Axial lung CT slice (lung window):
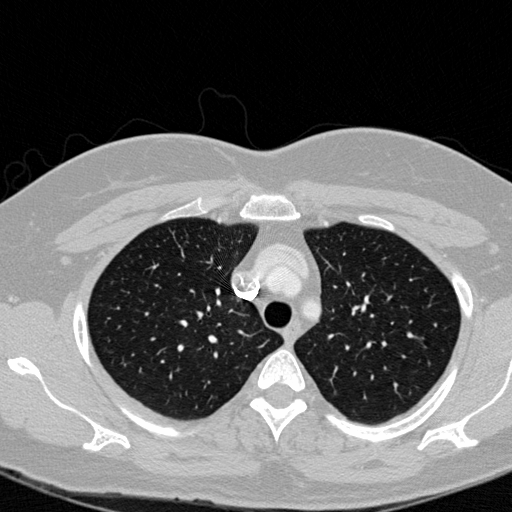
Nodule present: no